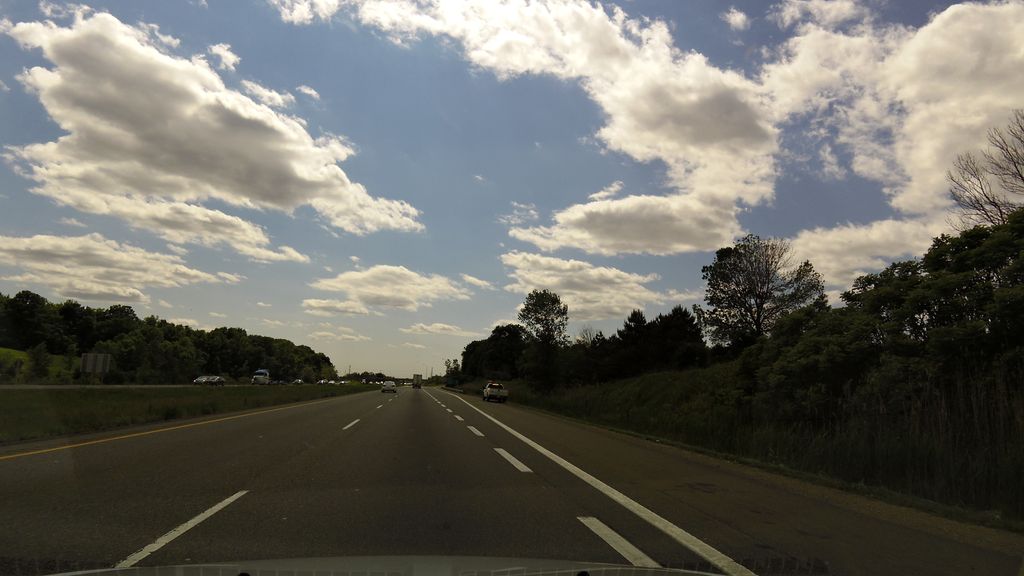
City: hamilton